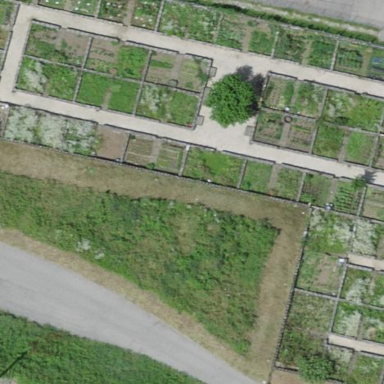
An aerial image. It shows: Allotments area.